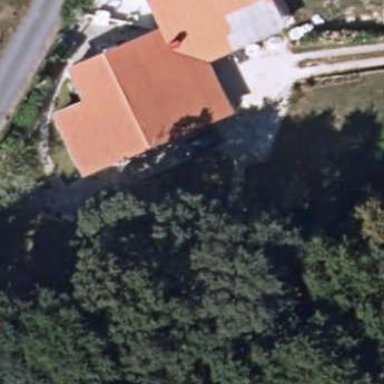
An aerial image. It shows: Simple house.